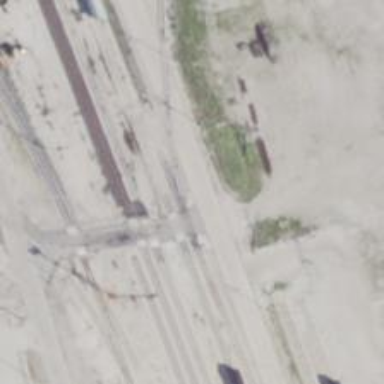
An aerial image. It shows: Railway level crossing.